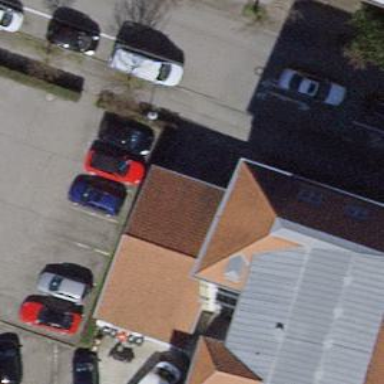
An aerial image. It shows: Group of garages.